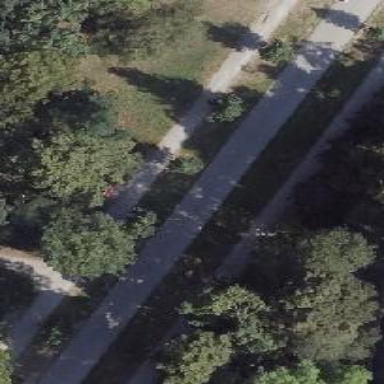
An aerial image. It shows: Avenue lined with trees.